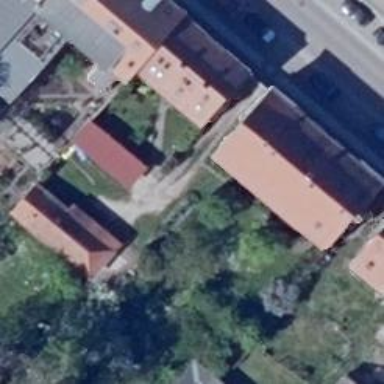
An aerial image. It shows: Building.